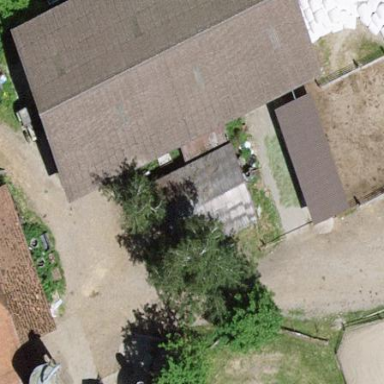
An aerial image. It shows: Farm auxiliary building.